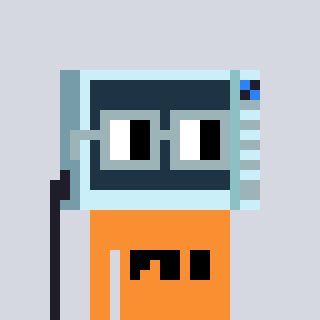
a pixel art character with square dark gray glasses, a microwave-shaped head and a orange-colored body on a cool background